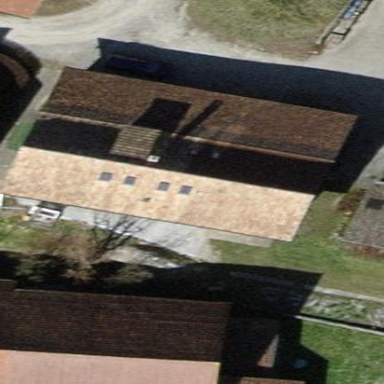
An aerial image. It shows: Shed.